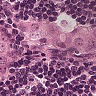
Metastatic tissue present: yes